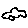
Label: car